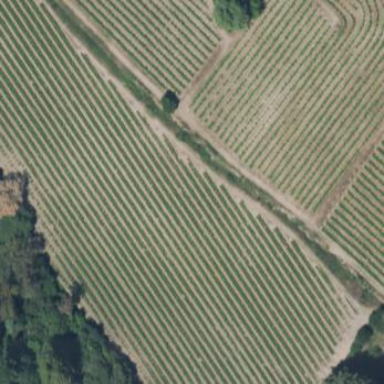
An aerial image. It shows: Vineyard with grape crops.